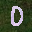
Label: 0